Question: I am developing an android application in my Ubuntu 14.04 machine. I have installed Android wear ARM system image for the emulator, and it is running well. But There seems no default application in it to handle some activities like loading image, surfing the net... and so on. What am I missing and how do I activate the default applications for the emulator.
Here is a snapshot of the android emulator with blank screen.

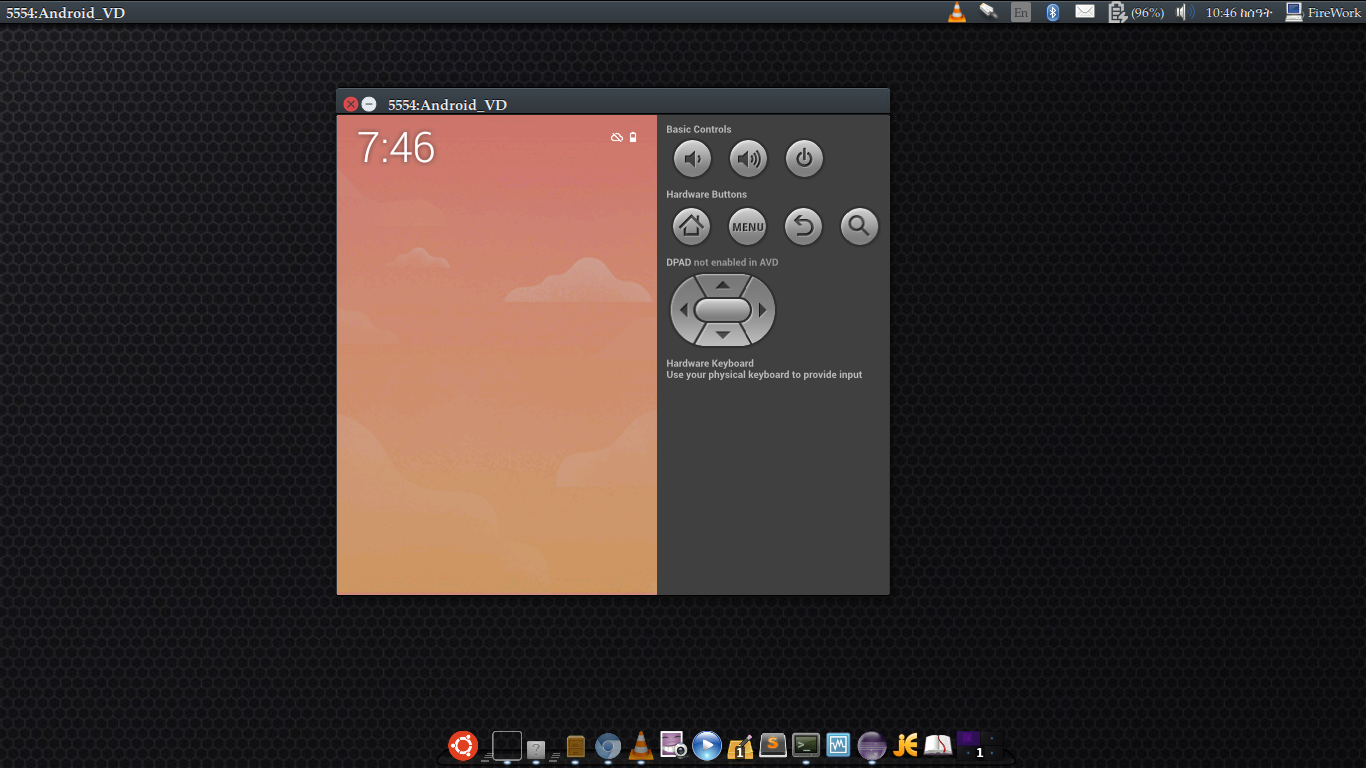
Answer: I've found that using the 'Google APIs' system image comes with more apps included. I usually use that one rather than 'SDK Platform'.